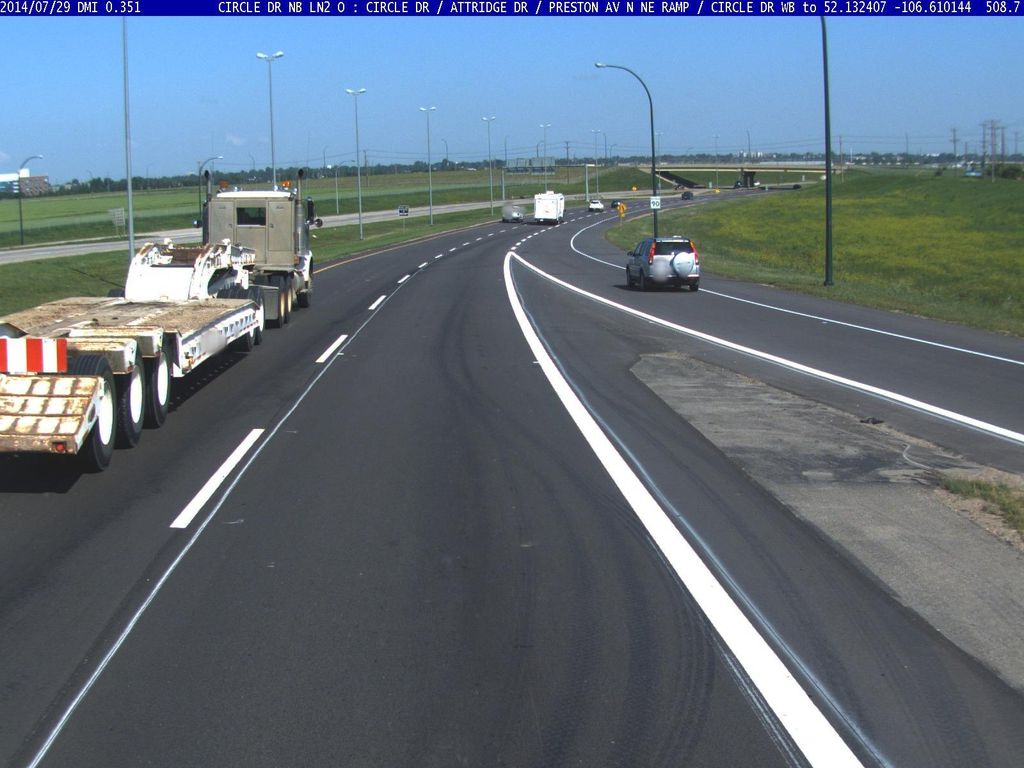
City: saskatoon